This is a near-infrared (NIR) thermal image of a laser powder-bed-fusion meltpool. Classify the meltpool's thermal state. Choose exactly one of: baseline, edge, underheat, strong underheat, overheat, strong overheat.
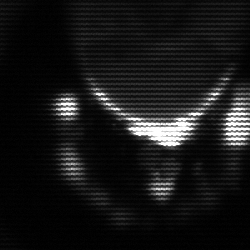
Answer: baseline